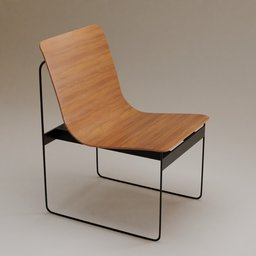
Label: furniture